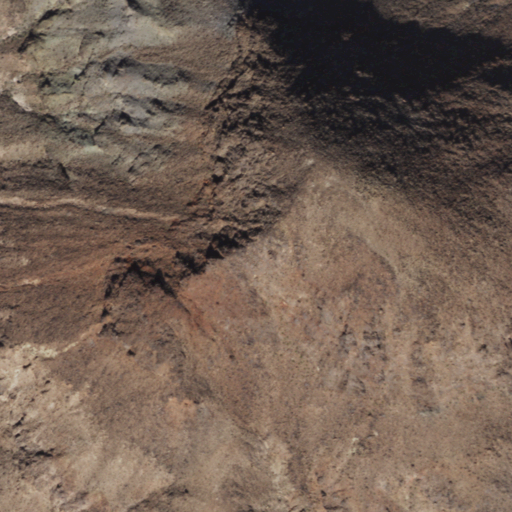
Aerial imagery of mountain in Arizona named Sugarloaf Mountain containing only shrub